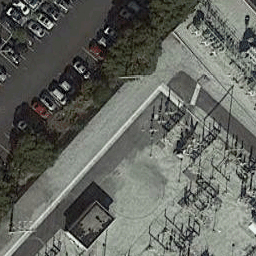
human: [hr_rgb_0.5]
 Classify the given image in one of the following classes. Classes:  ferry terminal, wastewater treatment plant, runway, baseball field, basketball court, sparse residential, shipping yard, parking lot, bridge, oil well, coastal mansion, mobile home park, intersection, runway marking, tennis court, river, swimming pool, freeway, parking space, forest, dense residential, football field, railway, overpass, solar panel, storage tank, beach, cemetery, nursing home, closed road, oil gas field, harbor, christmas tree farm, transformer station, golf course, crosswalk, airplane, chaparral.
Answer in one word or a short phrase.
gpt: transformer station